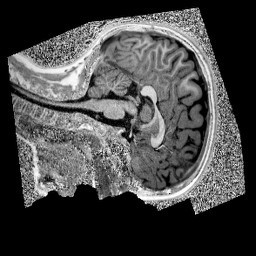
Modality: UNIT1
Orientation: sagittal
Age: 9
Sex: male
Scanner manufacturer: siemens
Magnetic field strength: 3 T
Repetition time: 4 s
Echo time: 0.00299 s